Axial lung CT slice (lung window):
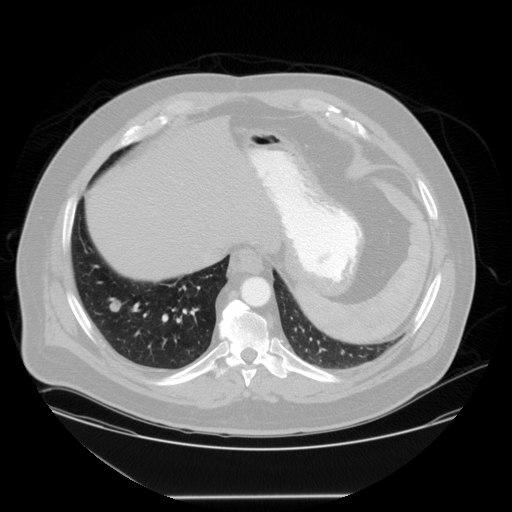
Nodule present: yes
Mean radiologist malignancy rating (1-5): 3.25